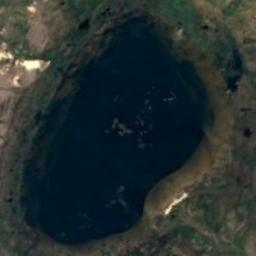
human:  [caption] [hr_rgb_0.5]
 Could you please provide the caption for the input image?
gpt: There are many trees around the lake .

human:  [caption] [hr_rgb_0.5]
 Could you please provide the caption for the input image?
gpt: The lake is surrounded by a grove of trees and the water is dark blue .

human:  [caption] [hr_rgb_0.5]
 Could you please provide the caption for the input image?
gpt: There are two lakes in the picture .

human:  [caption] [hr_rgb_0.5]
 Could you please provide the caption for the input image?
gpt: On the yellow-brown ground, There is an almost elliptical blue lake with sparse green vegetation on the ground .

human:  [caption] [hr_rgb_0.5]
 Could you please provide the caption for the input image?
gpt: There are brown earth around the lake .